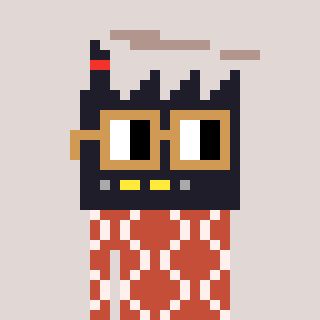
a pixel art character with square brown glasses, a factory-shaped head and a rust-colored body on a warm background